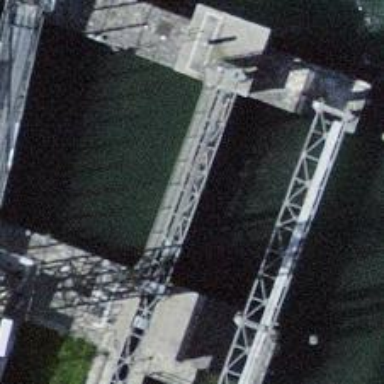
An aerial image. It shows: Lock gate on waterway.